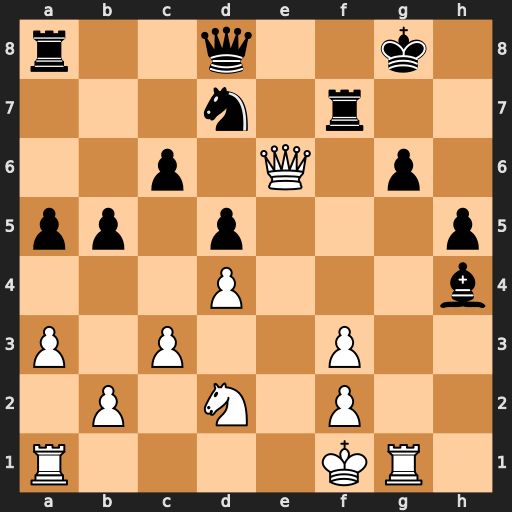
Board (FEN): r2q2k1/3n1r2/2p1Q1p1/pp1p3p/3P3b/P1P2P2/1P1N1P2/R4KR1
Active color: w
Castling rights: -
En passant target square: -
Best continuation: Qxg6+ Kh8 Qxf7